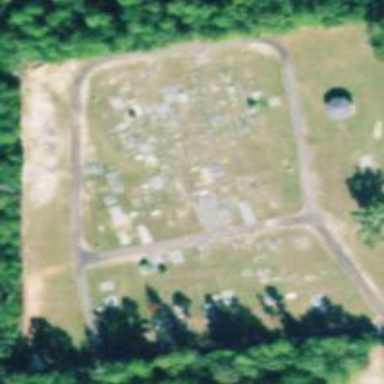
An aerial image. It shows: Cemetery.